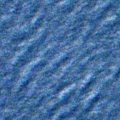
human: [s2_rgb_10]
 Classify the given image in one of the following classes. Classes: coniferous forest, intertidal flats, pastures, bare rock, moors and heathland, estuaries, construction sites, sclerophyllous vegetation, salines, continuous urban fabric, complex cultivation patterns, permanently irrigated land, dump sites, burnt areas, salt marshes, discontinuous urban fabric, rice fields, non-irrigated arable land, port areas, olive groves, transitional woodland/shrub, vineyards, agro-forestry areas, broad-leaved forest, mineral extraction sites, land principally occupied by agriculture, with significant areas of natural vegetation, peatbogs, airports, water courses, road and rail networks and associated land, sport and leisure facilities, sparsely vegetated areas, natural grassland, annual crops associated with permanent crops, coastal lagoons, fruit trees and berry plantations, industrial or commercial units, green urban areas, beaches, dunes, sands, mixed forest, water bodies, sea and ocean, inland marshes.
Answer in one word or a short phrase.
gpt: sea and ocean